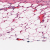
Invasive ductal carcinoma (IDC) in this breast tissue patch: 0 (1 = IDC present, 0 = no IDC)